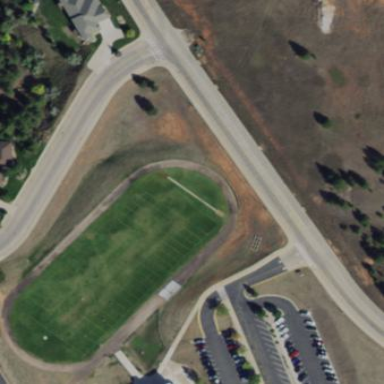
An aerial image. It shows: Pitch for American football.